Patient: sex M, age 55
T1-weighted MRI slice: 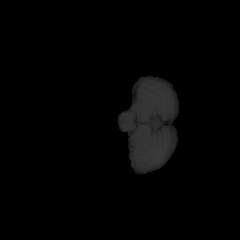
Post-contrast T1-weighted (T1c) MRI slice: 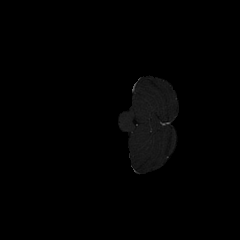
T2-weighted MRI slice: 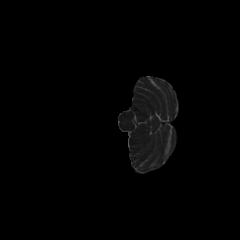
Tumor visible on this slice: no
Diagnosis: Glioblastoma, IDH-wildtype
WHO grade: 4